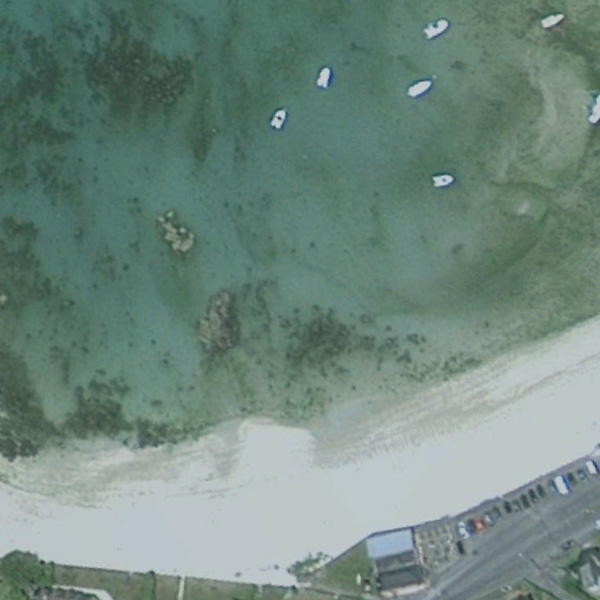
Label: Beach